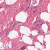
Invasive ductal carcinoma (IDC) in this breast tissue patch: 0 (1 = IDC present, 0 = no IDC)